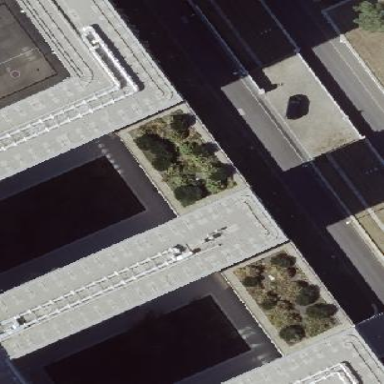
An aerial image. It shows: Building with flat roof.